Field crop: tomato
Growth stage: 1
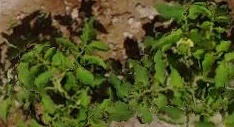
Species: tomato